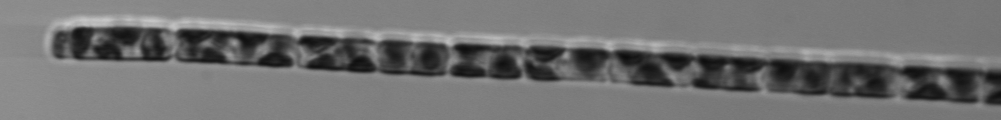
Label: Guinardia_delicatula